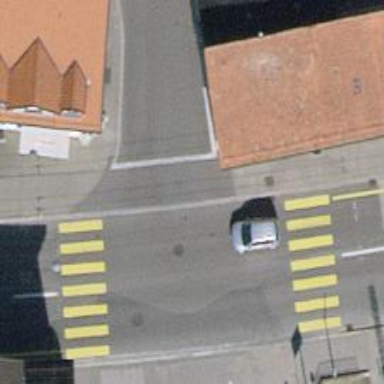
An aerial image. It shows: Uncontrolled crossing on the road.